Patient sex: F
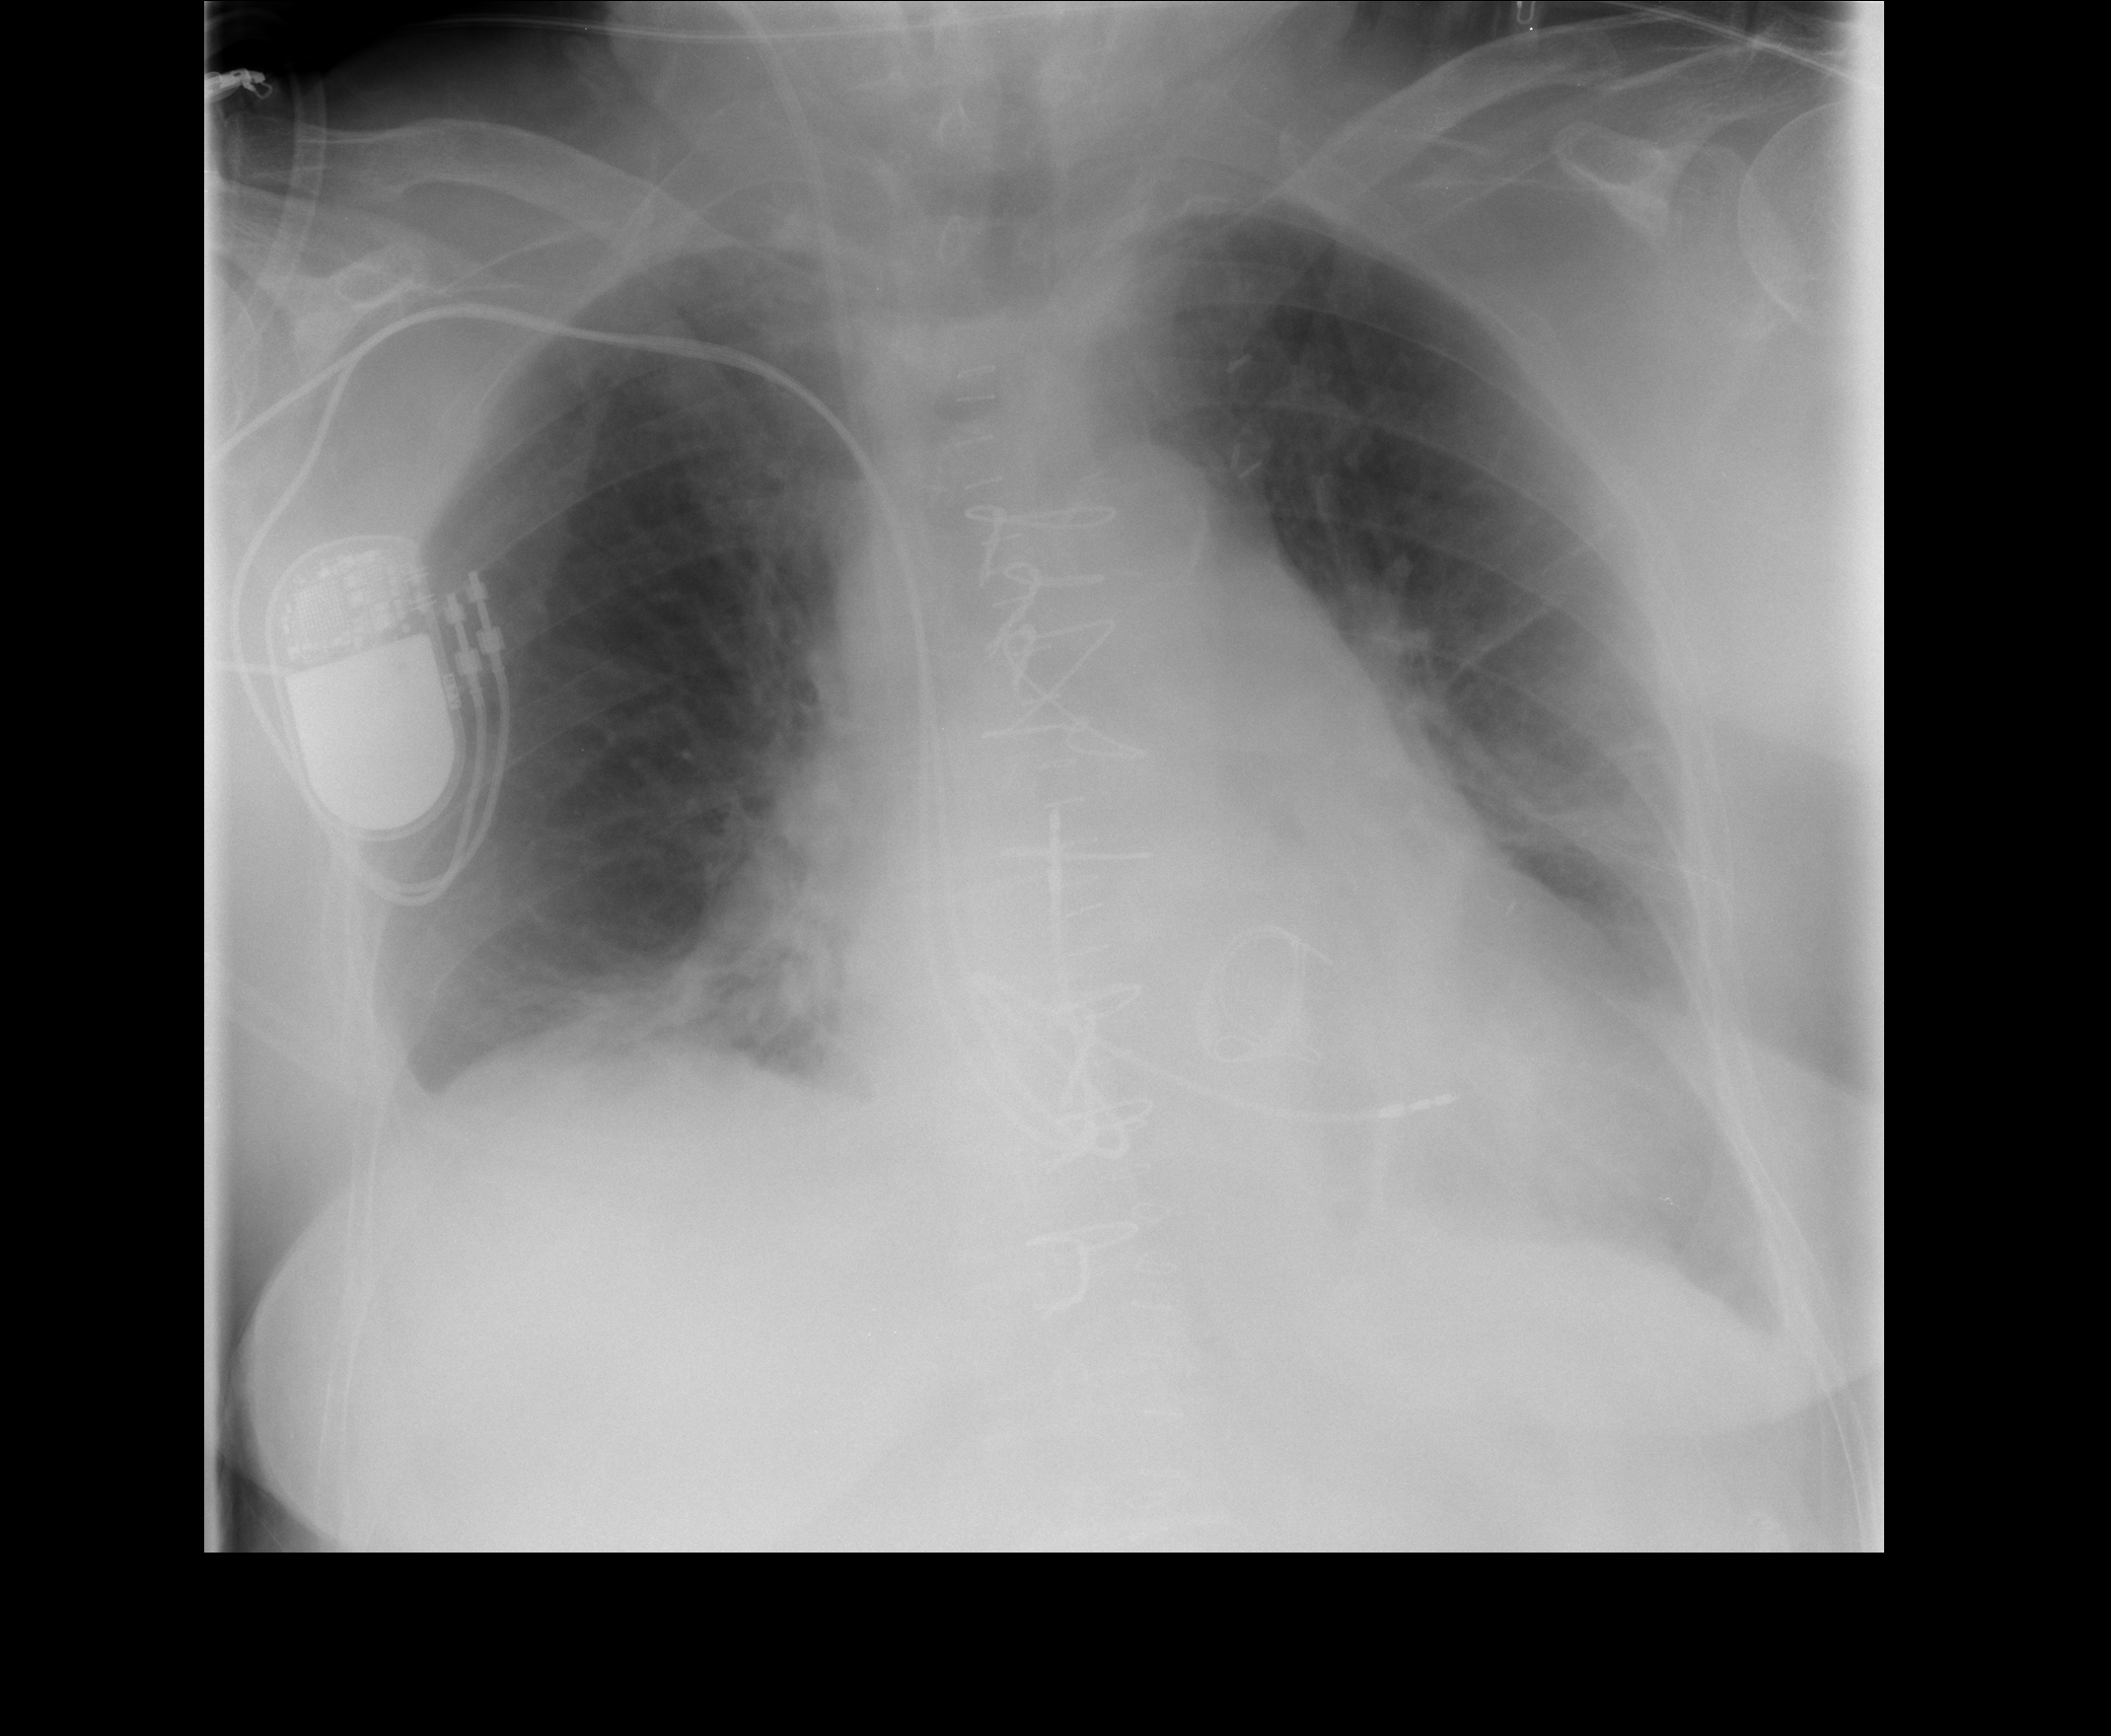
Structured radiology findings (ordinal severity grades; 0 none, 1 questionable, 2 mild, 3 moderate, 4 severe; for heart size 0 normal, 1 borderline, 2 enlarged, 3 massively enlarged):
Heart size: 2
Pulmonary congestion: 2
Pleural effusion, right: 1
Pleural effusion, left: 2
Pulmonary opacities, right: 0
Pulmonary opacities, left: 0
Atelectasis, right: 2
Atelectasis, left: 2